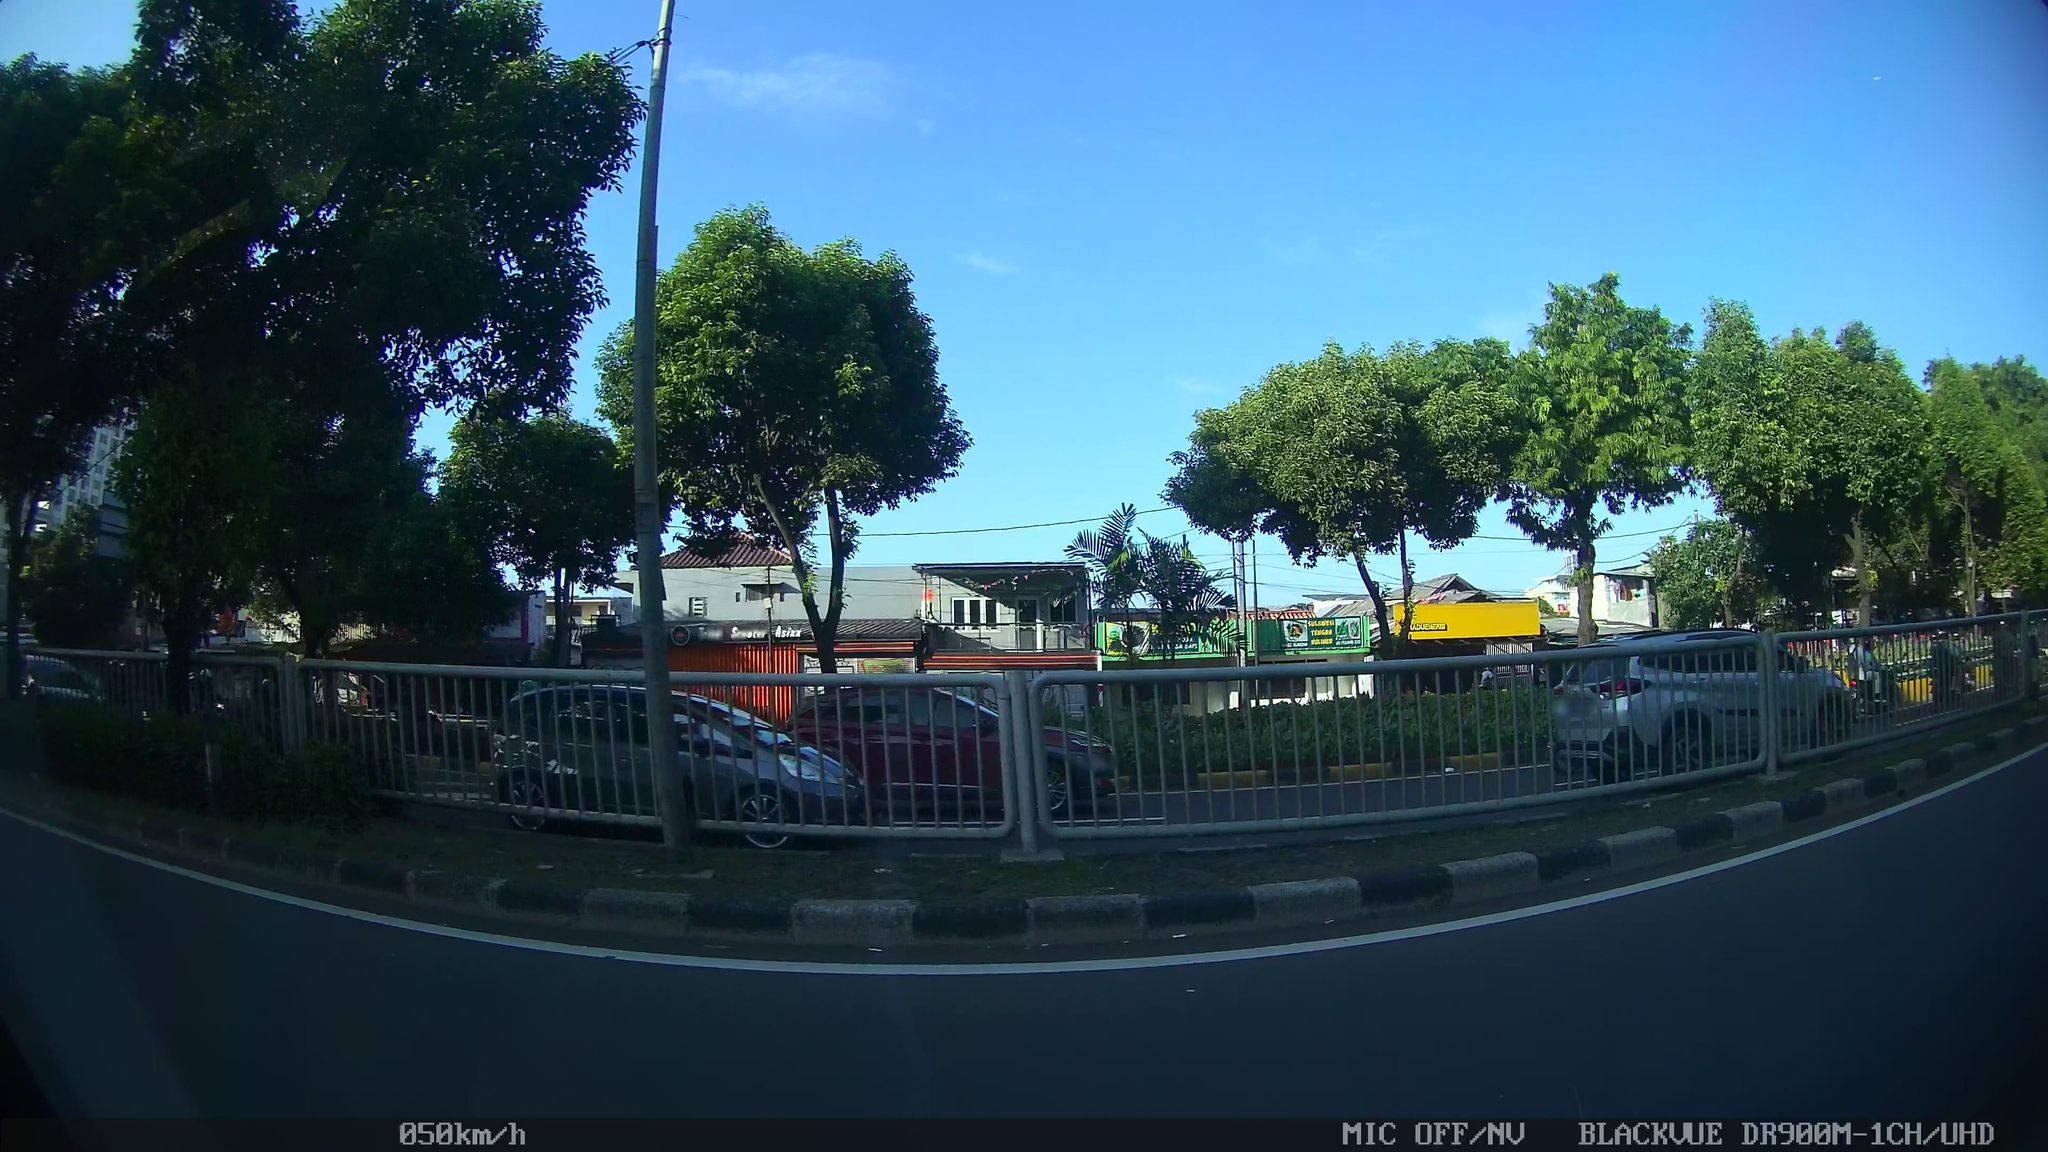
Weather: clear
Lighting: day
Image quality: good
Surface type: driving surface
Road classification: primary
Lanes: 2
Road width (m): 5.65, 8
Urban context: urban centre
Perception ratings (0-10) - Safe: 1.15, Lively: 4.64, Beautiful: 8.22, Boring: 1.67, Depressing: 5.13, Wealthy: 5.63